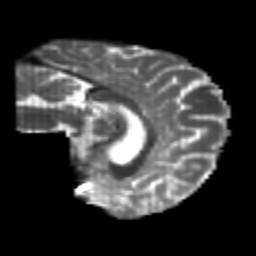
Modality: T2w
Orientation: sagittal
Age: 22
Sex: female
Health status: healthy
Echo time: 0.074 s